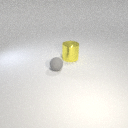
small gray rubber sphere in front of large yellow metal cylinder